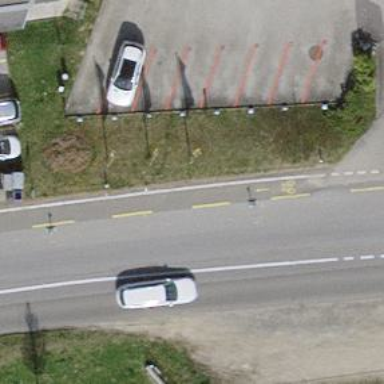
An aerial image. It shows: Public transport stop position.